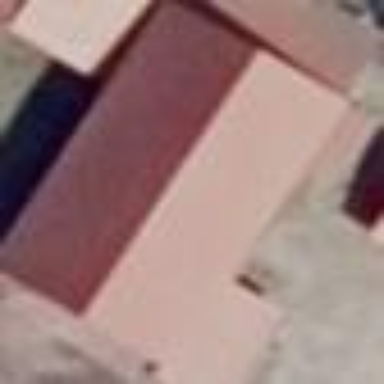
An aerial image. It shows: Building with gabled roof. The roof orientation is along the building.